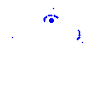
Particle: electron